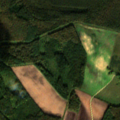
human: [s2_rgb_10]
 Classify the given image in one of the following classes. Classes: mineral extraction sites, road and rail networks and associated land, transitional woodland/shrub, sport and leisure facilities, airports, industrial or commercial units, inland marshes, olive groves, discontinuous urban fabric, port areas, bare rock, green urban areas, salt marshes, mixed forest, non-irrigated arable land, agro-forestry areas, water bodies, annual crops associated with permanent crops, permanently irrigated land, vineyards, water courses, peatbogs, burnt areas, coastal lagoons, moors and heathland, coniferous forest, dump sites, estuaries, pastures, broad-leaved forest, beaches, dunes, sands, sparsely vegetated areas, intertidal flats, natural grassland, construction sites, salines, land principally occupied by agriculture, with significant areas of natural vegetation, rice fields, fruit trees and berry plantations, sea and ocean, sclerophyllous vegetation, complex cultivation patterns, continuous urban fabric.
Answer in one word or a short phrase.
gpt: non-irrigated arable land, broad-leaved forest, mixed forest, transitional woodland/shrub